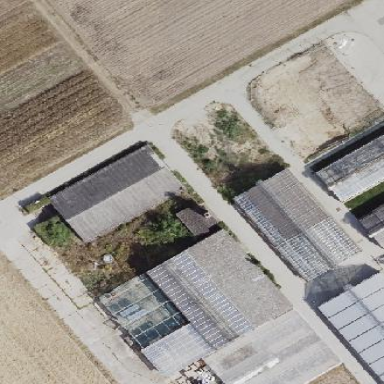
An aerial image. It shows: Greenhouse.